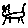
Label: cat